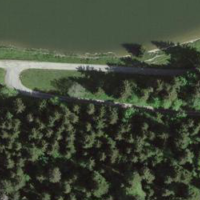
EUNIS habitat code: 44
Species observed at this site:
Petasites albus